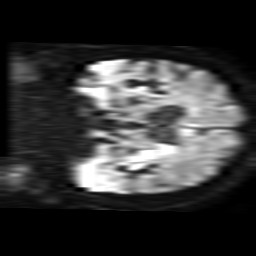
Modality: TRACE
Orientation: coronal
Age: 63
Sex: male
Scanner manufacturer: philips
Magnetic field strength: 3 T
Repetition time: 4.599 s
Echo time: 0.07336 s